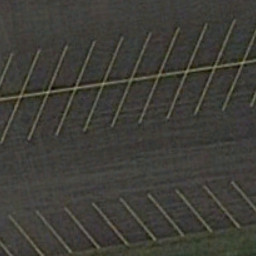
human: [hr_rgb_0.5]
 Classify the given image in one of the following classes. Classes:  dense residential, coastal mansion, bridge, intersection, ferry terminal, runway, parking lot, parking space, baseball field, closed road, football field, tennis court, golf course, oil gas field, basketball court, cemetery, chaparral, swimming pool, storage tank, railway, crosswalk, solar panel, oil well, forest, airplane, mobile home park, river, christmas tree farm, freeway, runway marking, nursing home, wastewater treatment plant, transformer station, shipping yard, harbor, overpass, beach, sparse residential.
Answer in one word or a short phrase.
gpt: parking space